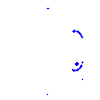
Particle: proton